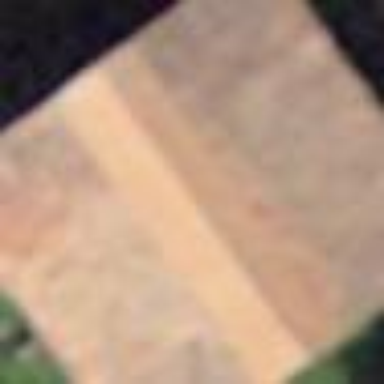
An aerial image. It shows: Rural barn.